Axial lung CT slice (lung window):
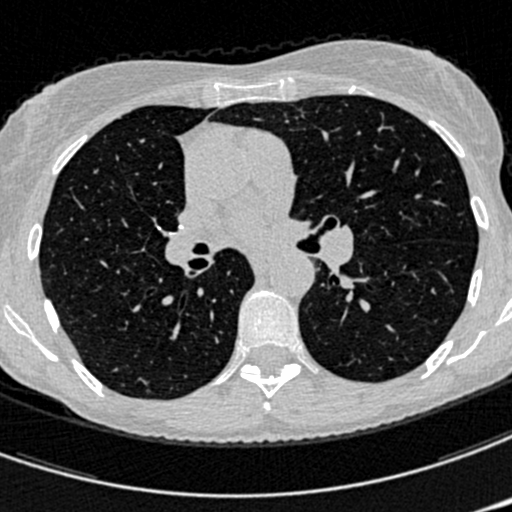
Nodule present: no